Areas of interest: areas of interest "Sport and cultural"
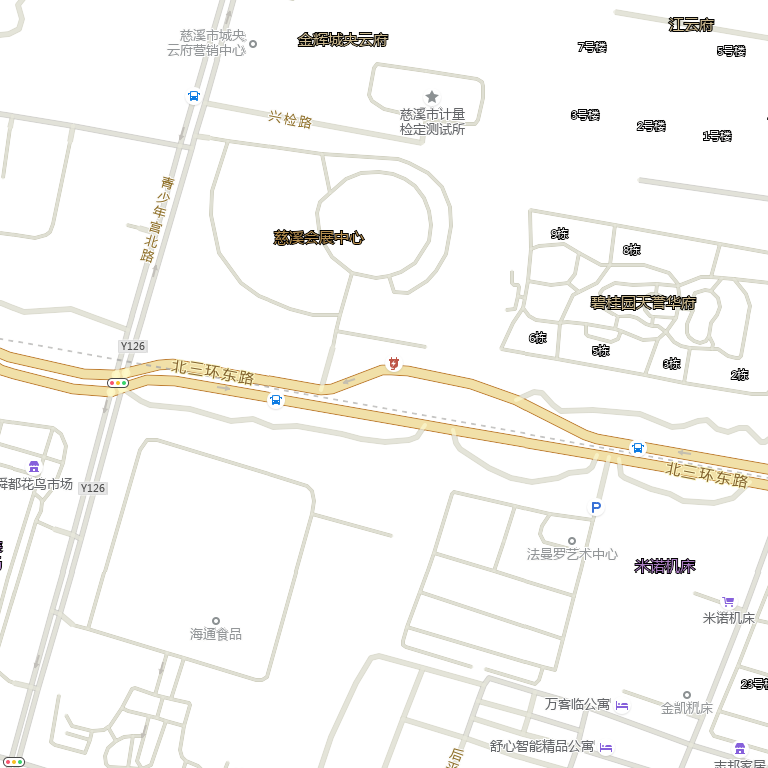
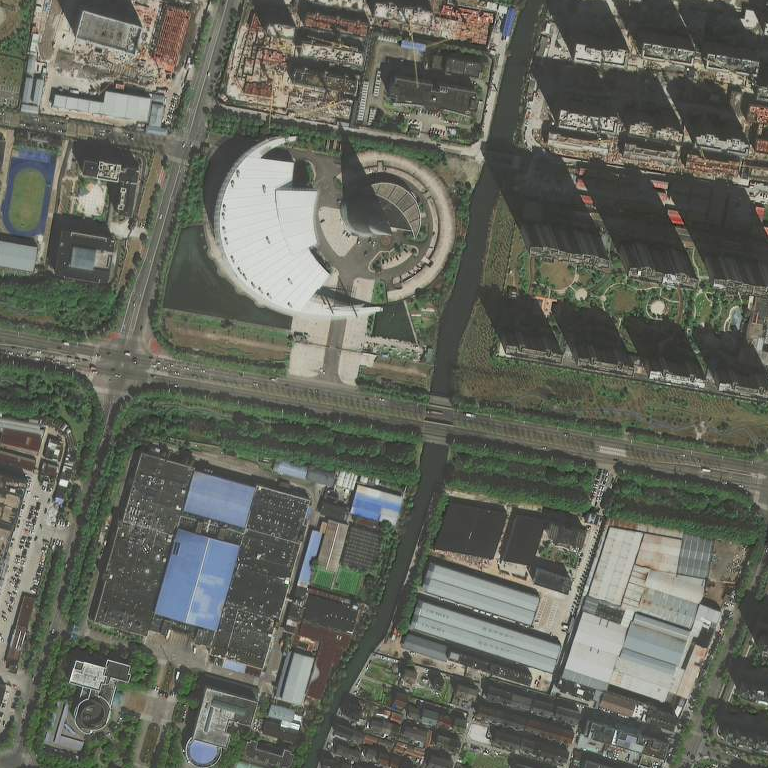